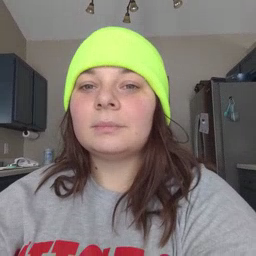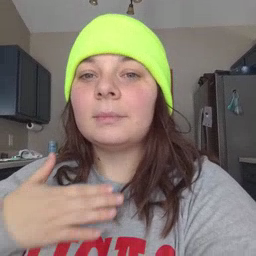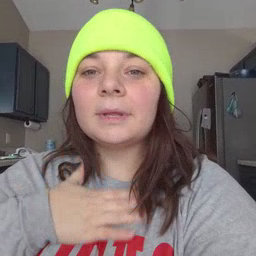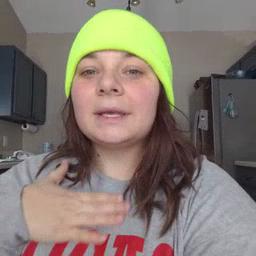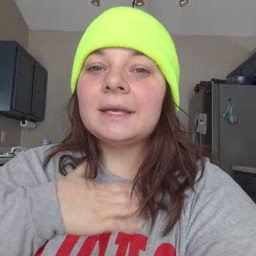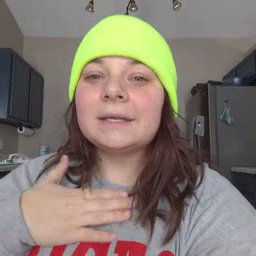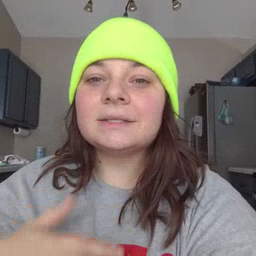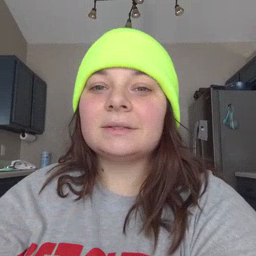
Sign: please